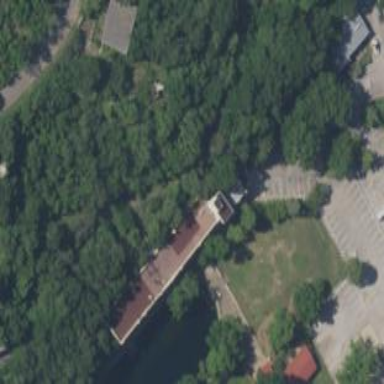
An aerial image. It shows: Hotel building that also serves as museum for tourism.